The image is a wavelet scalogram (time versus scale/frequency) of a rolling-element bearing's vibration signal. What is the most likely bearing condition (normal, inner_race, outer_race, ball)?
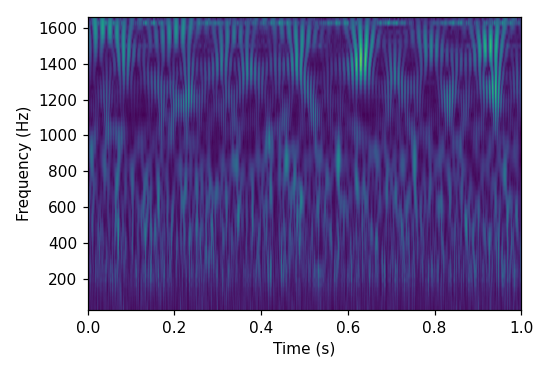
Answer: outer_race